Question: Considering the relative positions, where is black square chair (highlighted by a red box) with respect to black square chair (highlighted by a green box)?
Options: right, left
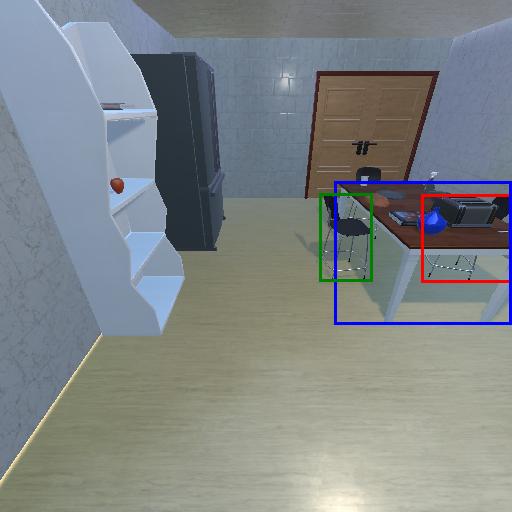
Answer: right